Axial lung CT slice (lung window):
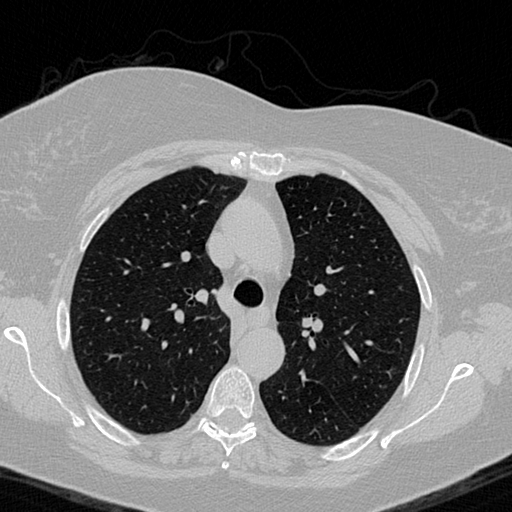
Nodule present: no